Question: I have seen a Java application that allows its users to manually edit the application memory allocated. Here is its screenshot:

Does someone know how I can do a similar thing to my application?
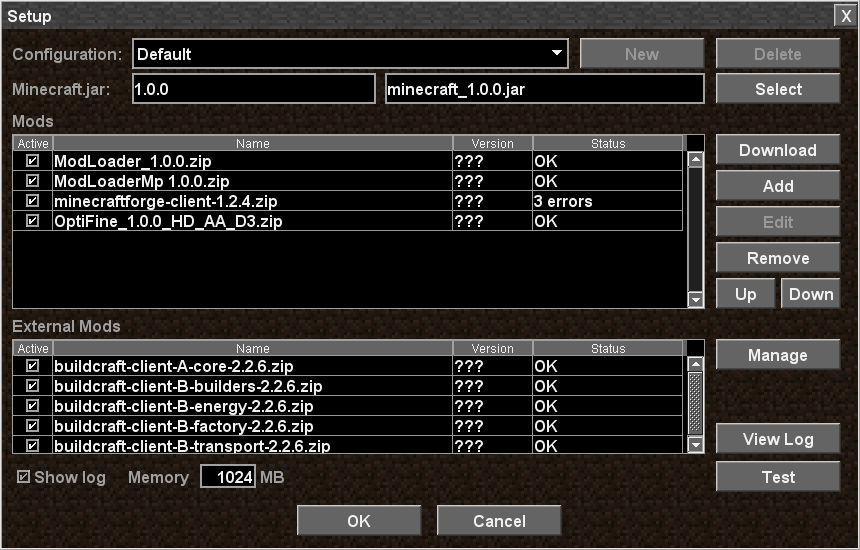
Answer: It's not Minecraft which allocates memory for itself. MagicLauncher is a seperate program that calls 'java' with the correct parameters to start minecraft.jar.
To allocate memory for Java, you can use for example 'java -jar -Xmx512 program.jar' to give program.jar 512 megabytes of memory.